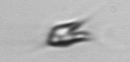
Label: Chrysochromulina_lanceolata